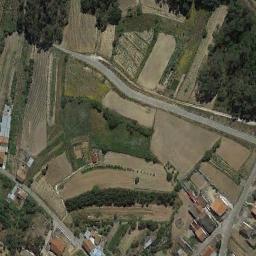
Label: terrace